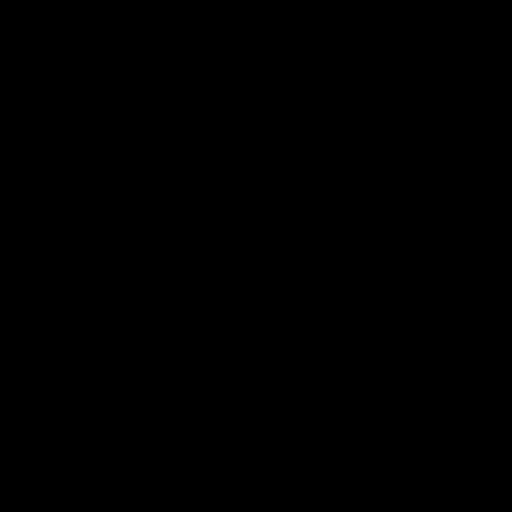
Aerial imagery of cape in Florida named Manatee Point containing open water, barren land, herbaceous wetlands, and grassland